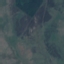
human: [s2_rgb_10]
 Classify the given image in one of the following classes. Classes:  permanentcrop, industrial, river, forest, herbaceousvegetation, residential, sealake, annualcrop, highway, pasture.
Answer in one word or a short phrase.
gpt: HerbaceousVegetation